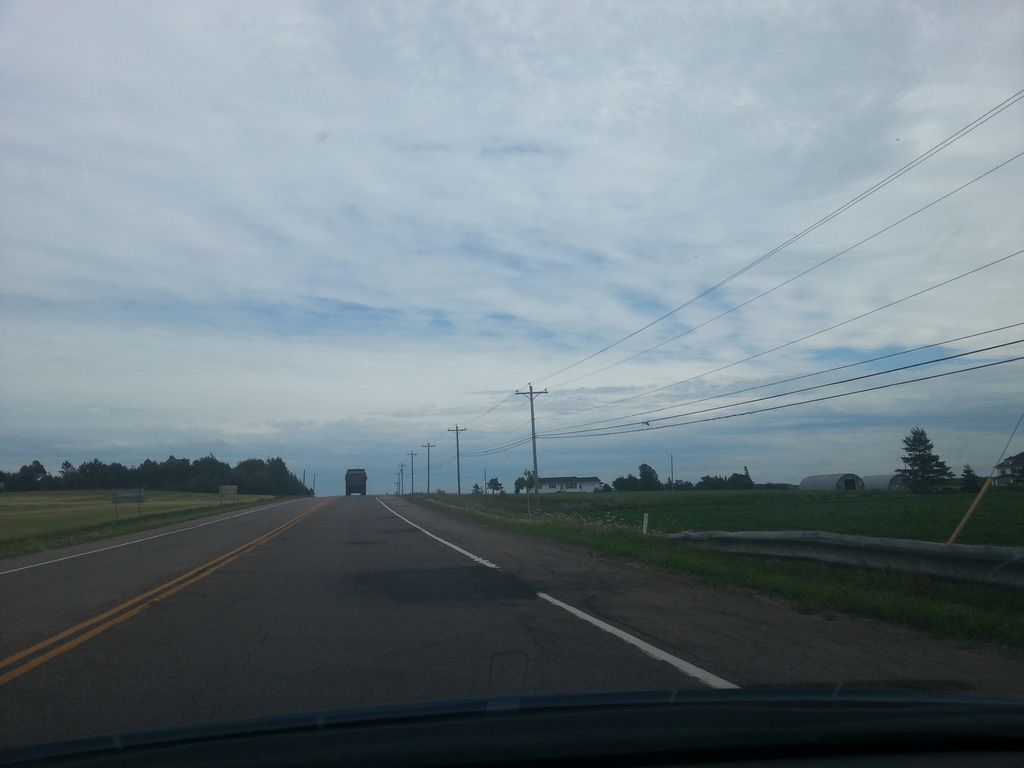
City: charlottetown